Question: I am using Tabwidget, Tab are implemented in same way which shows in <URL>
"MainActivity -> Activity1 -> Activity2(given Image)"

Now clicking on the spinner gives
'''
android.view.WindowManager$BadTokenException: Unable to add window -- token android.app.LocalActivityManager$LocalActivityRecord@44eb8748 is not valid; is your activity running?
'''
I have tried <URL> already but that doesn't help me
I know There is but I can't figure out what
Hear is my Intent which starts 'DetailActivity'
'''
intent = new Intent(getParent(), DetailActivity.class);
TabGroupActivity parentActivity = (TabGroupActivity)getParent();
parentActivity.startChildActivity("SelectActivity", intent);
'''
My code for the 'DetailActivity' given bellow
'''
@Override
protected void onCreate(Bundle savedInstanceState) {
super.onCreate(savedInstanceState);
setContentView(R.layout.package_detail);
setUpViews();
id = getIntent().getExtras().getInt("WEBSITE_ID");
adapter = new KeywordAdapter(getApplicationContext(), id,
getLNApplication().getKeyworddetail());
listTags.setAdapter(adapter);
spinneAdapter = new SpinnerListAdapter();
spinnerList.setAdapter(spinneAdapter);
spinnerList.setSelection(id, true);
spinnerList
.setOnItemSelectedListener(new AdapterView.OnItemSelectedListener() {
public void onItemSelected(AdapterView<?> parent,
View view, int position, long id) {
// txtHeader.setText(getLNApplication().getWebsiteList()
// .get(position).getName());
adapter.forceReload();
adapter = new KeywordAdapter(DetailActivity.this,
position, getLNApplication().getKeyworddetail());
listTags.setAdapter(adapter);
}
public void onNothingSelected(AdapterView<?> parent) {
}
});
}
'''
code for 'SpinnerAdapter'
'''
public class SpinnerListAdapter extends BaseAdapter {
private List<ClientDetail> siteList;
public SpinnerListAdapter() {
siteList = getLNApplication().getWebsiteList();
}
public void forceReload() {
notifyDataSetChanged();
}
@Override
public int getCount() {
return siteList.size();
}
@Override
public Object getItem(int position) {
// TODO Auto-generated method stub
return siteList.get(position);
}
@Override
public long getItemId(int position) {
return position;
}
@Override
public View getView(int position, View convertView, ViewGroup parent) {
View view = convertView;
// LayoutInflater inflater = (LayoutInflater) context
// .getSystemService(Context.LAYOUT_INFLATER_SERVICE);
// LayoutInflater inflater = getLayoutInflater();
// LayoutInflater inflater = LayoutInflater.from(DetailActivity.this.getParent());
LayoutInflater inflater = LayoutInflater.from(DetailActivity.this.getParent());
view = inflater.inflate(R.layout.spinner_item_display, null);
TextView websiteName = (TextView) view.findViewById(R.id.spinnerItem);
if (siteList.get(position).getName() != null) {
websiteName.setText(siteList.get(position).getName());
websiteName.setTextColor(0xFF000000);
}
return view;
}
@Override
public View getDropDownView(int position, View convertView, ViewGroup parent) {
View view = convertView;
// LayoutInflater inflater = (LayoutInflater) context
// .getSystemService(Context.LAYOUT_INFLATER_SERVICE);
// LayoutInflater inflater = getLayoutInflater();
// LayoutInflater inflater = LayoutInflater.from(DetailActivity.this.getParent());
LayoutInflater inflater = LayoutInflater.from(DetailActivity.this.getParent());
view = inflater.inflate(R.layout.spinner_dropdown_display, null);
TextView websiteName = (TextView) view.findViewById(R.id.spinnerDropDownItem);
if (siteList.get(position).getName() != null) {
websiteName.setText(siteList.get(position).getName());
websiteName.setTextColor(0xFF000000);
}
return view;
}
}
'''
Am i doing anything wrong?
please help me with... Thank you so much
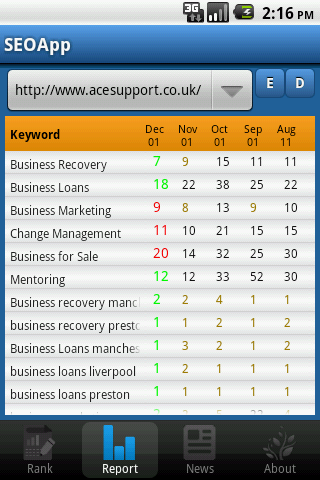
Answer: pass
'''
YourActivty.this.getParent()
'''
as 'Context' to the 'Spinner'.
For more information see <URL>